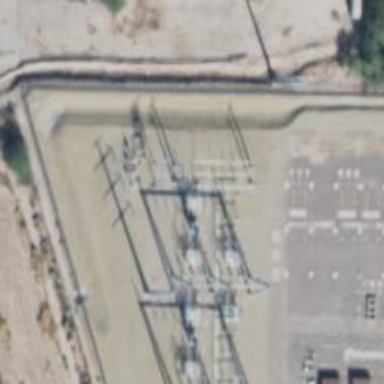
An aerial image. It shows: Switch for power supply.